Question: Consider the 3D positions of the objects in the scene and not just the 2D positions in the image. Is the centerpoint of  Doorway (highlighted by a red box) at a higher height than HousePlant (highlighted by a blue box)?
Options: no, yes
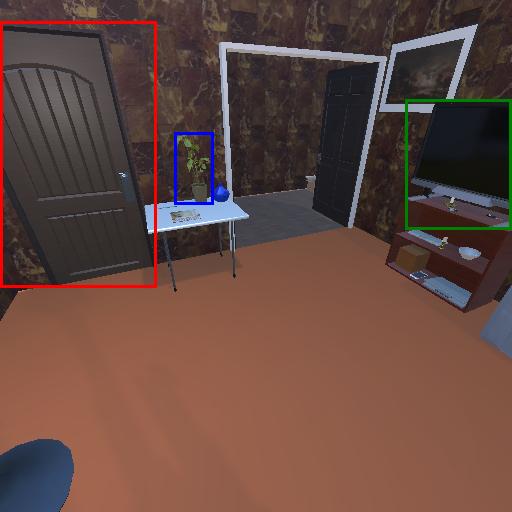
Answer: no